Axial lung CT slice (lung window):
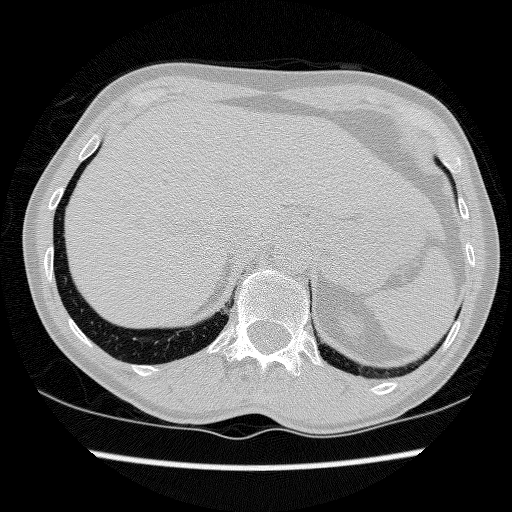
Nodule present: no